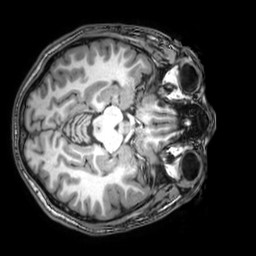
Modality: T1w
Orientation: axial
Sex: male
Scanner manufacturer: philips
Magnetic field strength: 3 T
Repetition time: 0.008167 s
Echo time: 0.00373 s